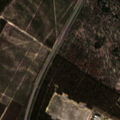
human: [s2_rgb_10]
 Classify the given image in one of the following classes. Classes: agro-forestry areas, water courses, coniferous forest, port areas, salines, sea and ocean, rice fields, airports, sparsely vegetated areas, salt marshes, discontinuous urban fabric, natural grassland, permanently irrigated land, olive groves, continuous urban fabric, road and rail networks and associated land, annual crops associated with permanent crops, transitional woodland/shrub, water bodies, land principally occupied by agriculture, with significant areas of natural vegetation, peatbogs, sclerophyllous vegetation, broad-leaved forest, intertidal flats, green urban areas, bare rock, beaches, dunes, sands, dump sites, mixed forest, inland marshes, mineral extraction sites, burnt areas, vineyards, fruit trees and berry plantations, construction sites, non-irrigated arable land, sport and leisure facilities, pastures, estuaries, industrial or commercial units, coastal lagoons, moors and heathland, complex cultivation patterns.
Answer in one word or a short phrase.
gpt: industrial or commercial units, broad-leaved forest, coniferous forest, transitional woodland/shrub